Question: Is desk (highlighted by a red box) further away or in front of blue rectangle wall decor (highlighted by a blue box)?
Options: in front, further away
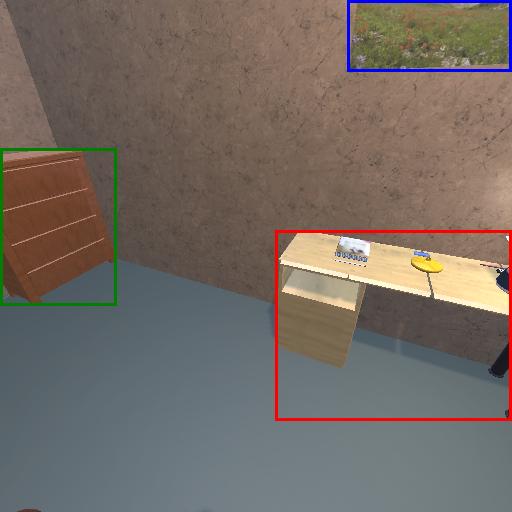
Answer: in front